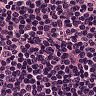
Metastatic tissue present: no